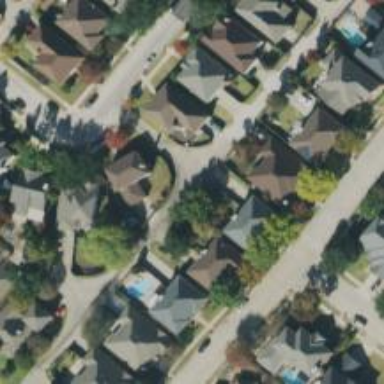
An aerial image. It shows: Alley classified as service road.